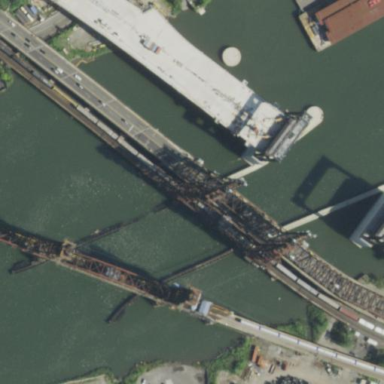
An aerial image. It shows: Man-made bridge.